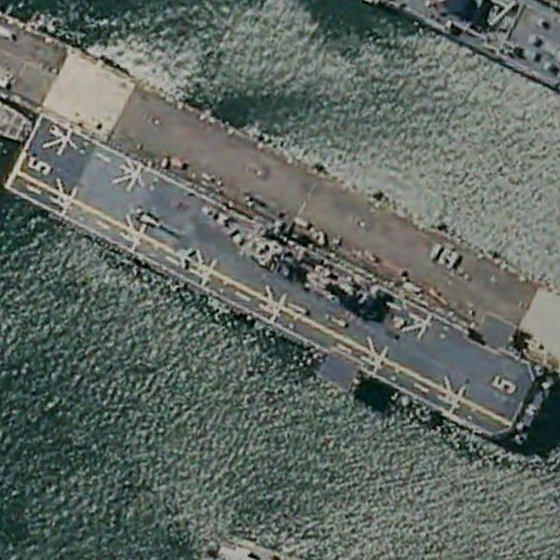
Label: assault